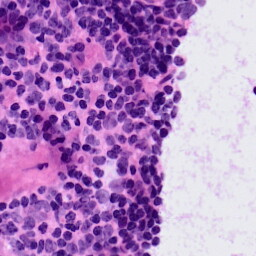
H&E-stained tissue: LymphNode